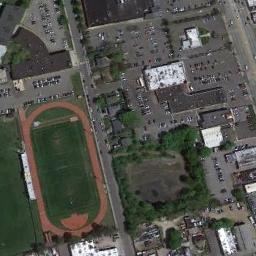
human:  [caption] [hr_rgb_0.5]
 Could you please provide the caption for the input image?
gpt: There is a track field in the lower right corner .

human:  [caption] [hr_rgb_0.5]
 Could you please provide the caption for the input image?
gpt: The track and field is built on the lawn, Next to the residential area and the parking lot .

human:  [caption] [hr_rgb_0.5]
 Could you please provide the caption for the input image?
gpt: There are a lot of trees near the ground track field .

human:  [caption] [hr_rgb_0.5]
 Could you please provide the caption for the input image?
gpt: The ground track field is surrounded by some buildings and parking lots .

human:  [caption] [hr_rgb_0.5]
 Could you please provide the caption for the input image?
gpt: A ground track filed with a red track and some parking lots around .